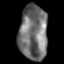
Tissue: lung
Cell type: Epithelial cells
Senescence score: 0.2237
Nuclear area (px): 1529
Mean DAPI intensity: 112.971